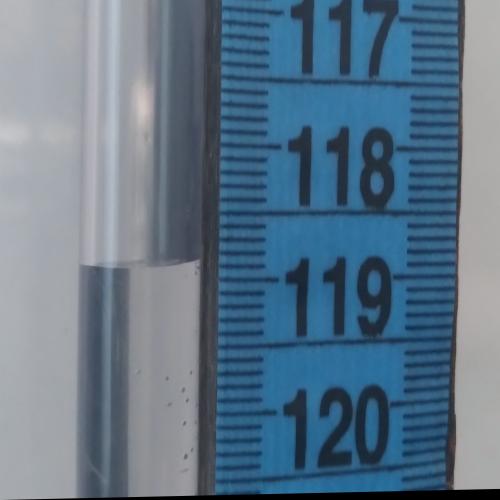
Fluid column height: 118.9 cm